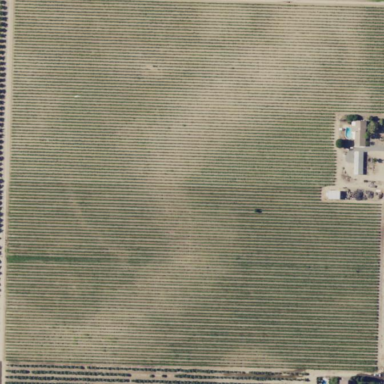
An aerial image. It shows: Vineyard growing grapes.